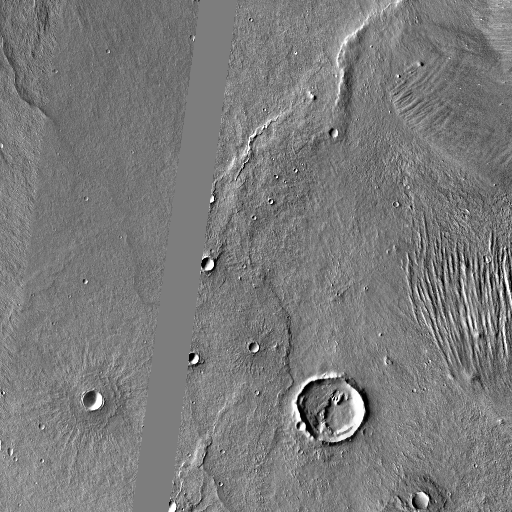
Crater classes present: Background, Other, Layered, Secondary